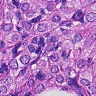
Metastatic tissue present: yes